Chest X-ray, PA view. Patient: 26 years old, sex M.
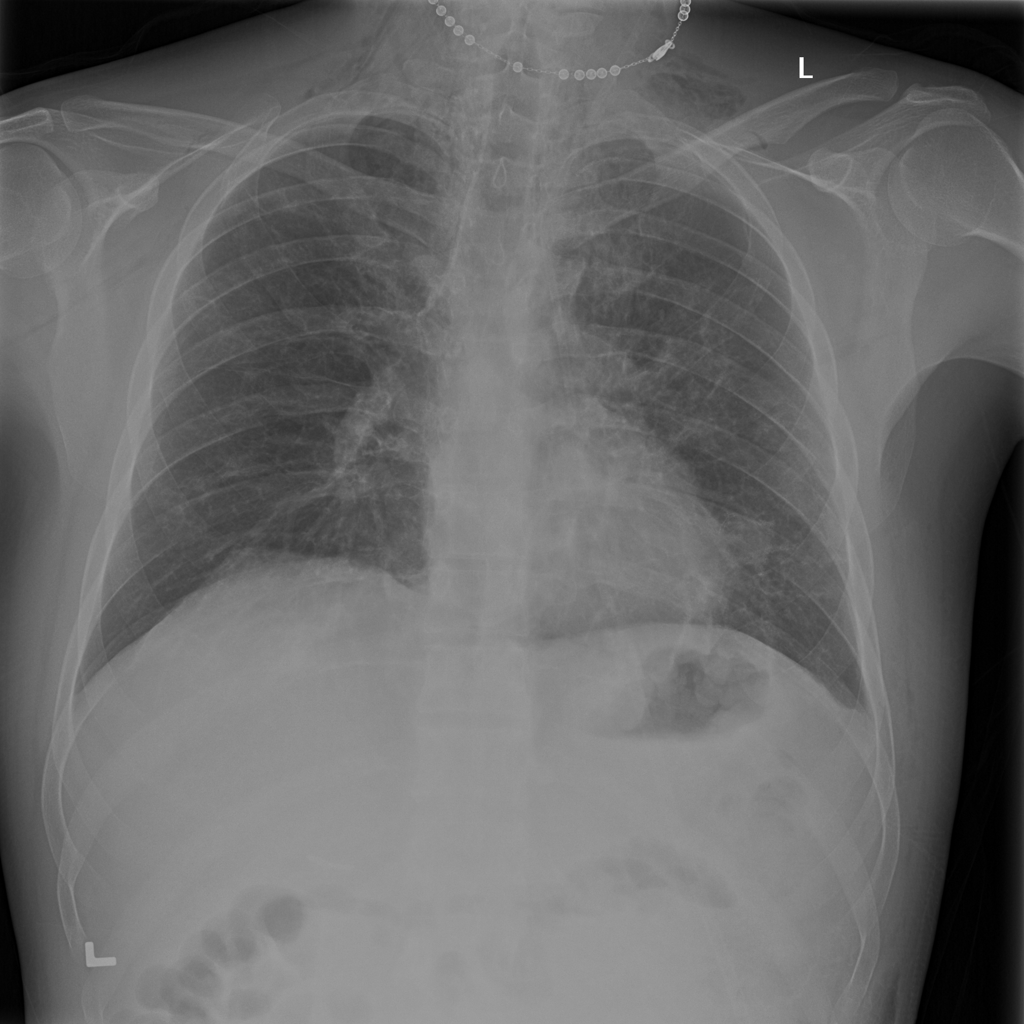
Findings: Consolidation, Emphysema, Pneumothorax